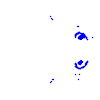
Particle: electron